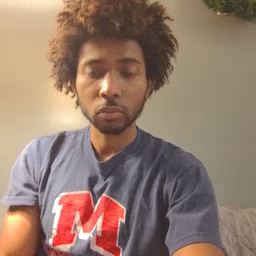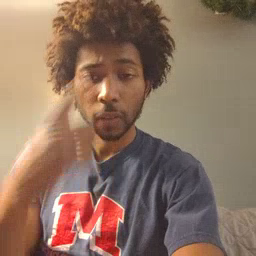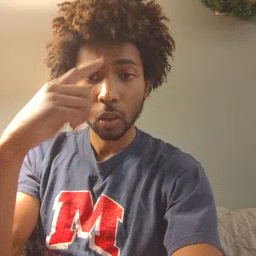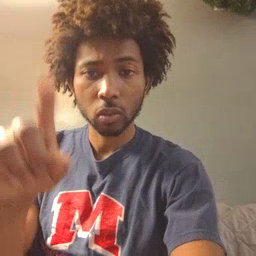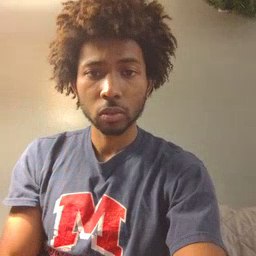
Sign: for